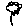
Label: flower